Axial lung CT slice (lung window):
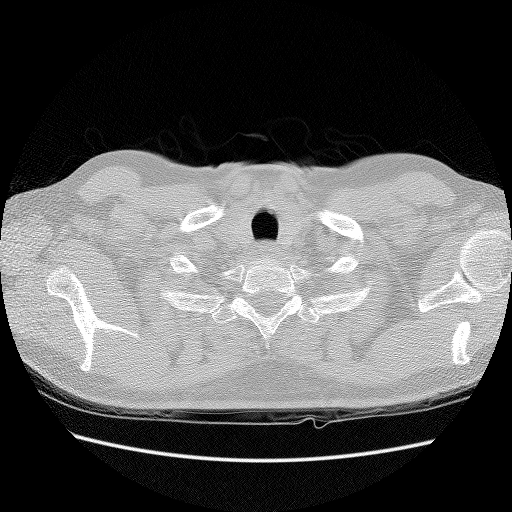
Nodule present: no